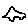
Label: car